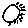
Label: sun